Question: The date isn't changing when using 'setInterval' in javascript.
Why doesn't the date change every second?
'''
var myVar=setInterval(myTimer(),1000);
function myTimer() {
var d = new Date();
document.write(d.toLocaleString());
}
'''

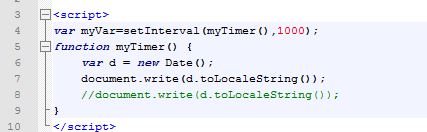
Answer: Try this:
'''
<html>
<body>
<p id="hh"></p>
<script>
var myVar=setInterval(myTimer(),1000);
function myTimer() {
var d = new Date();
document.getElementById("hh").innerHTML = d.toLocaleTimeString();
//document.getElementById("hh").innerHTML = d.toLocaleTimeString();
}
</script>
</body>
</html>
'''